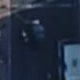
Vehicle type: Car